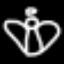
Label: angel